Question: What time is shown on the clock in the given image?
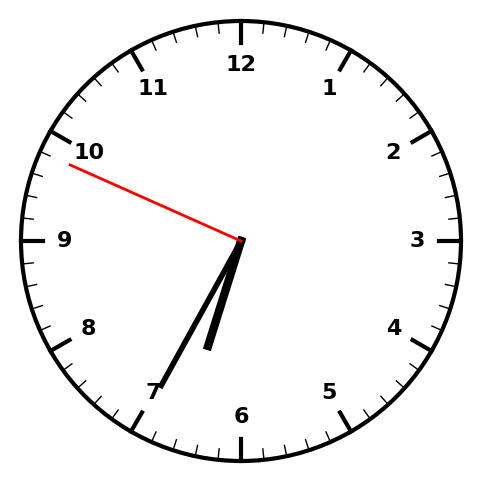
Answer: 06:34:49